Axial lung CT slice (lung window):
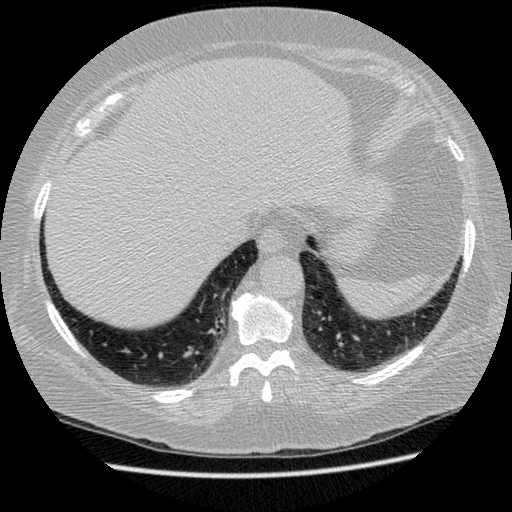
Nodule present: no